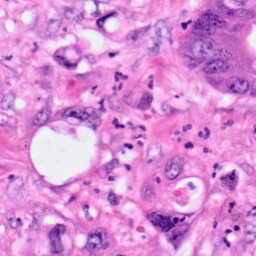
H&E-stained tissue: Pancreatic